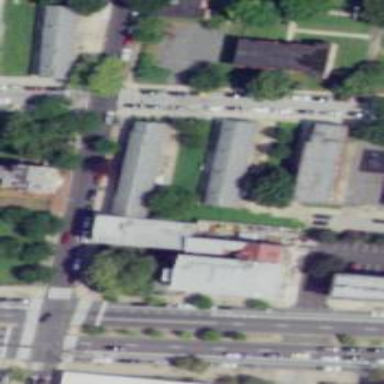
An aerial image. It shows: Alley classified as service road.